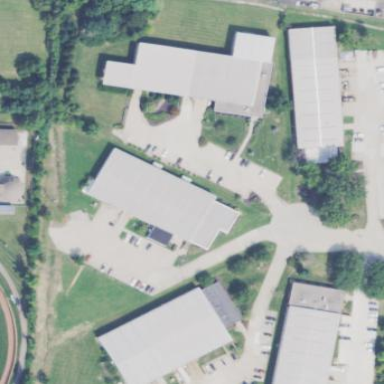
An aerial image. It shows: Industrial building.